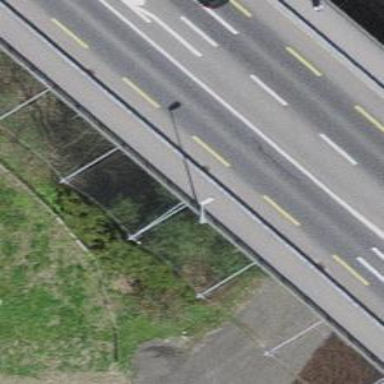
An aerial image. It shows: Sidewalk on bridge.